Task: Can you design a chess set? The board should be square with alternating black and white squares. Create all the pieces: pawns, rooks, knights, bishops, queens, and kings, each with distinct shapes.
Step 2076:
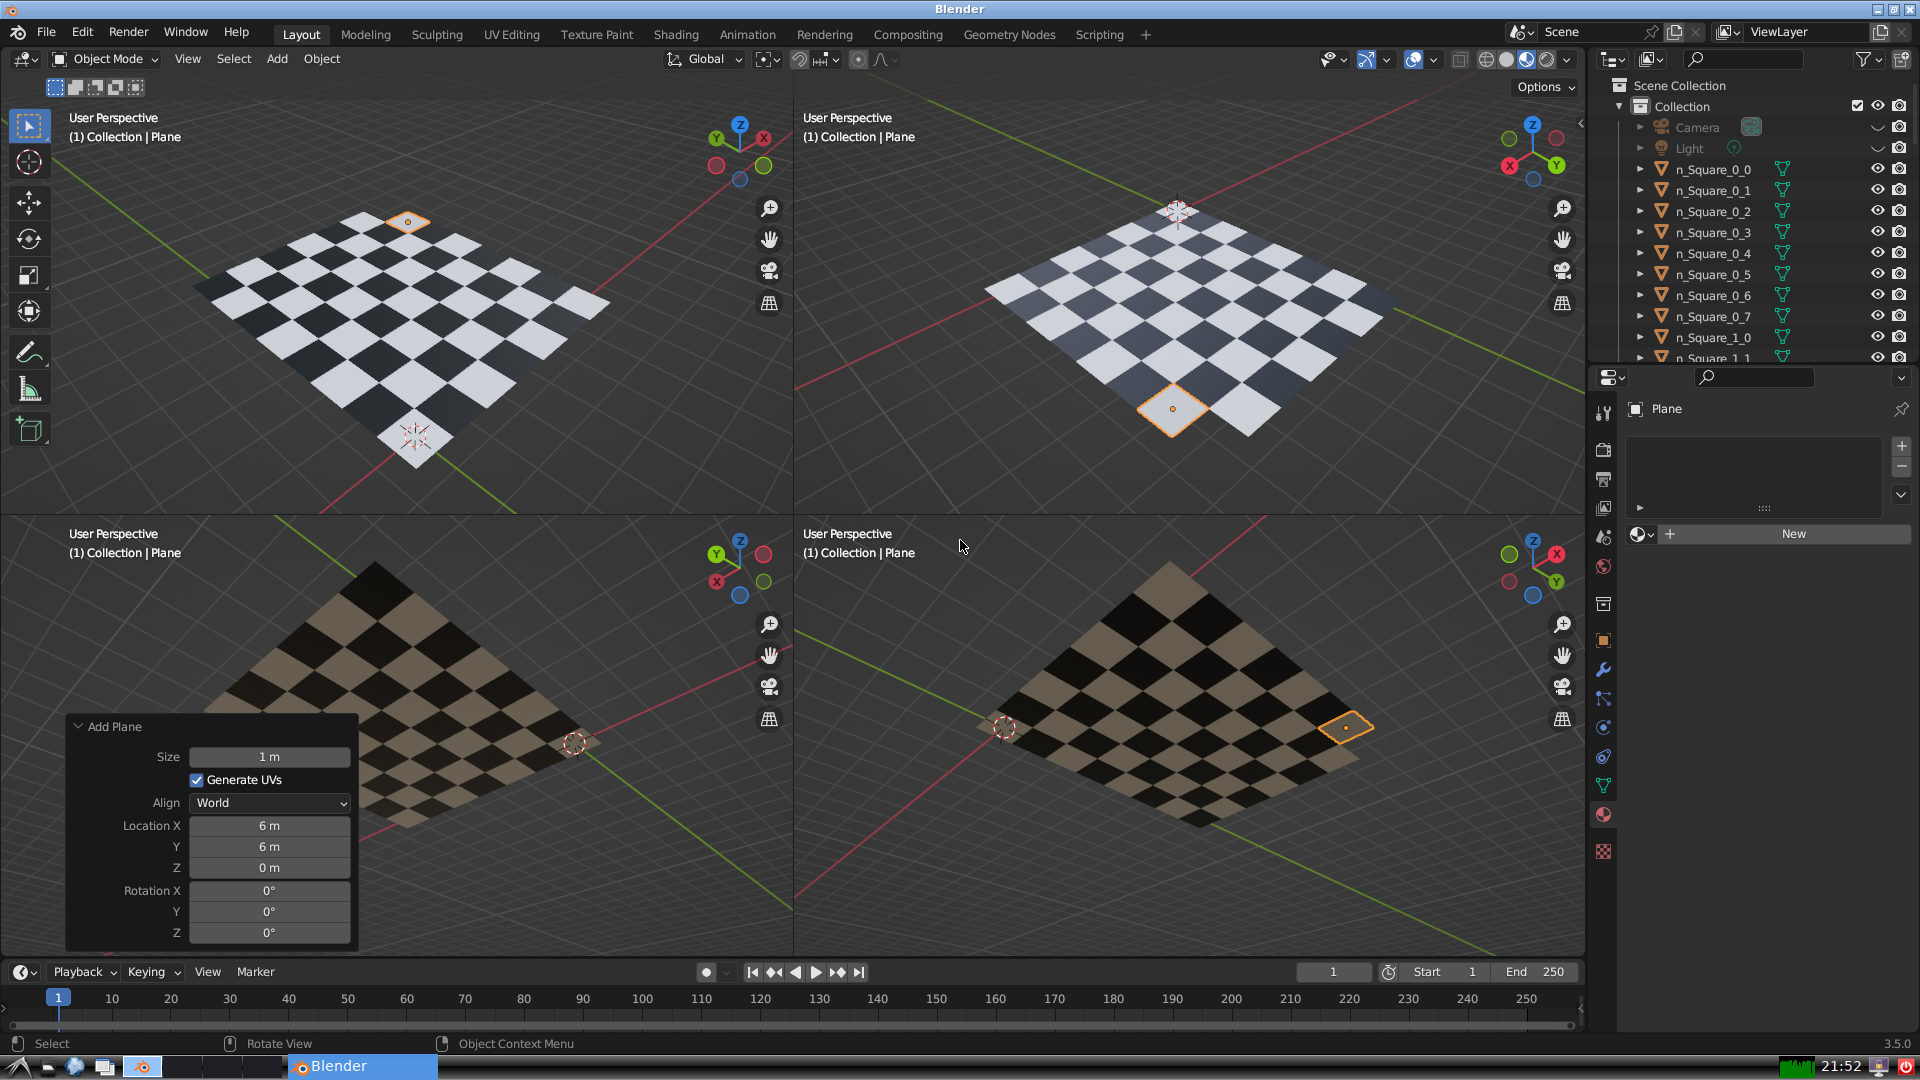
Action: {"mouse_move": [1608, 631]}